Question: I have a webforms page with a gridview and several other buttons. In debugging, I've noticed all the binding to gridview executes during postback in the Page_Load sub. Only after this is all done do the click handler(s) get invoked and in my case the handler does a Response.Redirect to another page.
So, I found this on SO: <URL>.
It suggests the possibility of detecting the target of the postback during page_load and I was thinking of exiting the page_load in this case and letting the button click handler load a new page (i.e. avoiding all the wasted building and formatting of the gridview.
Here is a snippet from my Page_Load:
'''
If IsPostBack Then
Dim targetOfPostBack As String = Request.Params("__EVENTTARGET").ToString()
End If
'''
During PostBack the __EVENTTARGET is always an empty string rather than something suggesting the "add" button I clicked (i.e. ctl00$MainContentPlaceHolder$btnAddEvent). Trapped here:

The OP on SO above is expressing this same approach in C# while my implementation is VB.Net. What am I doing wrong?
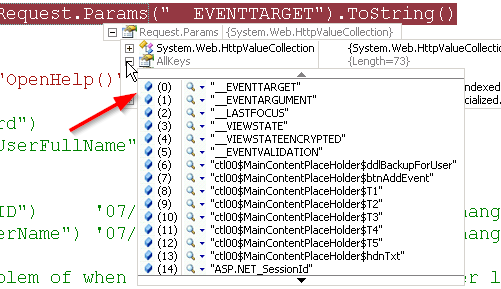
Answer: On your asp button try setting 'UseSubmitBehavior="False"'
Use the 'UseSubmitBehavior' property to specify whether a Button control uses the client browser's submit mechanism or the ASP.NET postback mechanism. By default the value of this property is true, causing the Button control to use the browser's submit mechanism. If you specify false, the ASP.NET page framework adds client-side script to the page to post the form to the server.
When the UseSubmitBehavior property is false, control developers can use the GetPostBackEventReference method to return the client postback event for the Button. The string returned by the GetPostBackEventReference method contains the text of the client-side function call and can be inserted into a client-side event handler.
<URL>